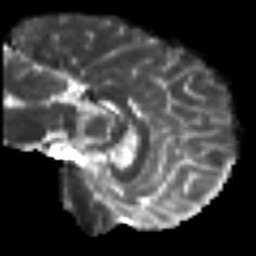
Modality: T2w
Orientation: sagittal
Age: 48
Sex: male
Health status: ill
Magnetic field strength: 3 T
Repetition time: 9 s
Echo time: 0.093 s